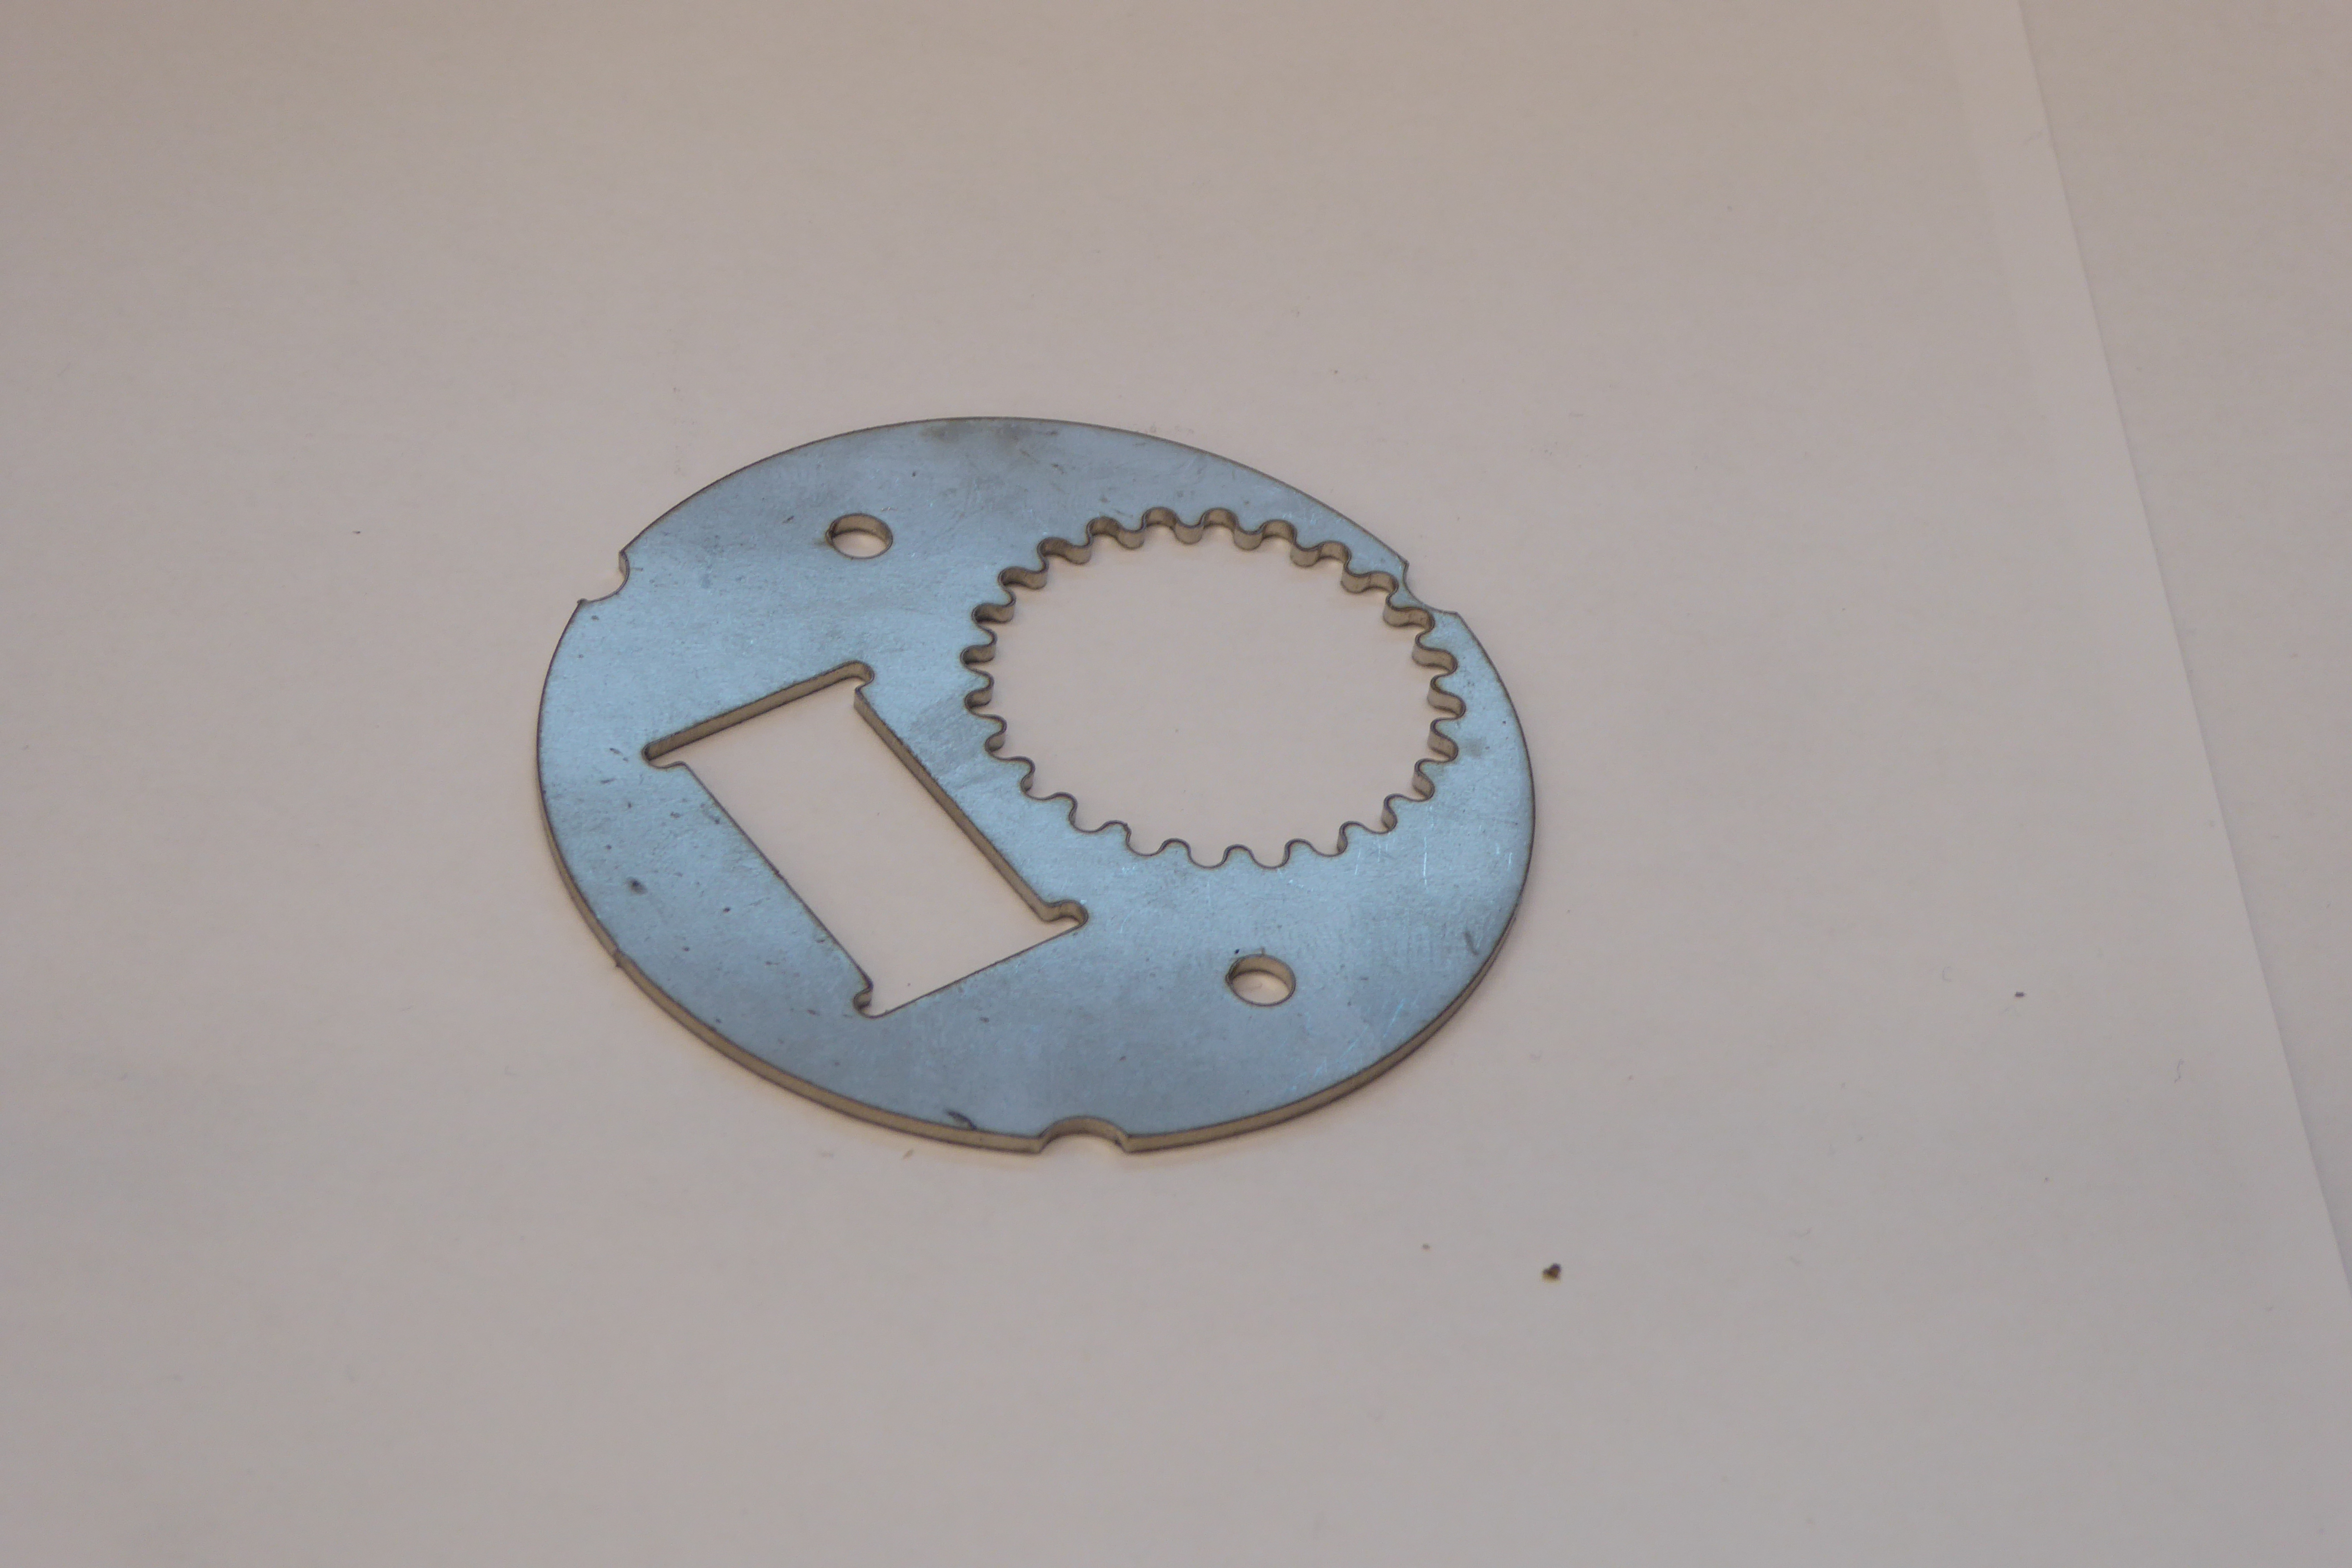
Label: Bottle Opener - Inlay